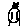
Label: cat